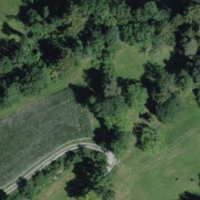
EUNIS habitat code: 24
Species observed at this site:
Cornus sanguinea